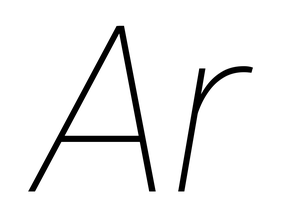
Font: Roboto-Italic_Thin_Italic